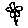
Label: flower